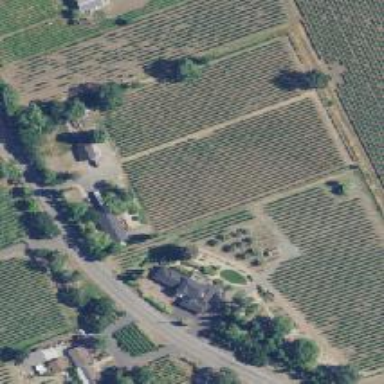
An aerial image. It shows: Vineyard growing grapes.